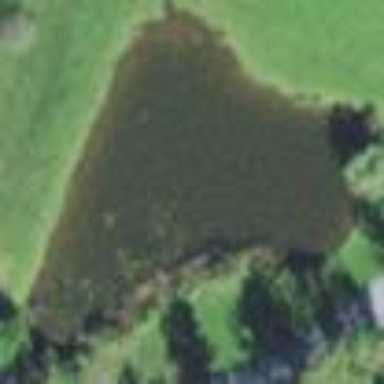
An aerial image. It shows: Serene pond surrounded by nature.